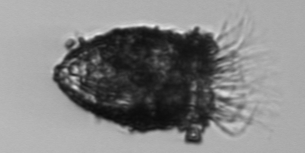
Label: Stenosemella_pacifica